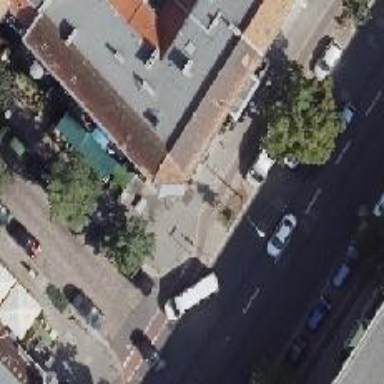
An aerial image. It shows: Café.